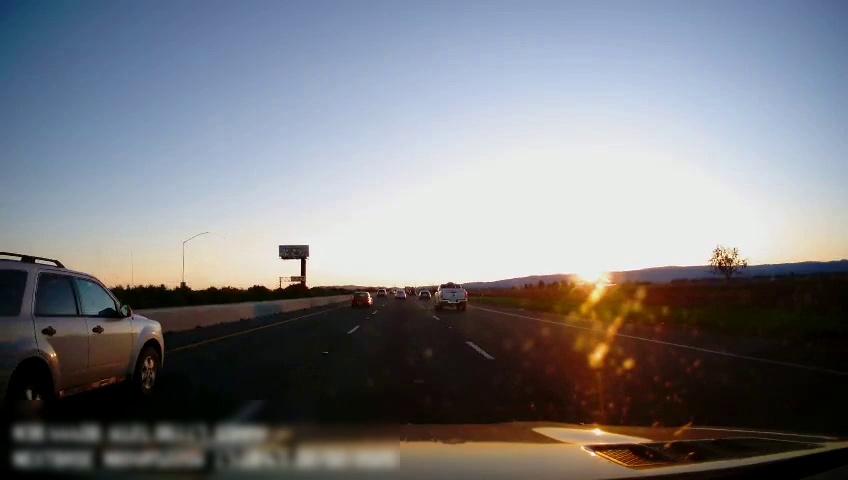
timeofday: Dusk/Dawn/Twilight
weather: Sunny
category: Drivable Space
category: Vehicles | Car
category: Vehicles | Truck
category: Vehicles | SUV
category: Vehicles | Car
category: Vehicles | SUV
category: Vehicles | Car
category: Lanes | Current Lane
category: Lanes | Alternate Lane
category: Lanes | Alternate Lane
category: Lanes | Alternate Lane